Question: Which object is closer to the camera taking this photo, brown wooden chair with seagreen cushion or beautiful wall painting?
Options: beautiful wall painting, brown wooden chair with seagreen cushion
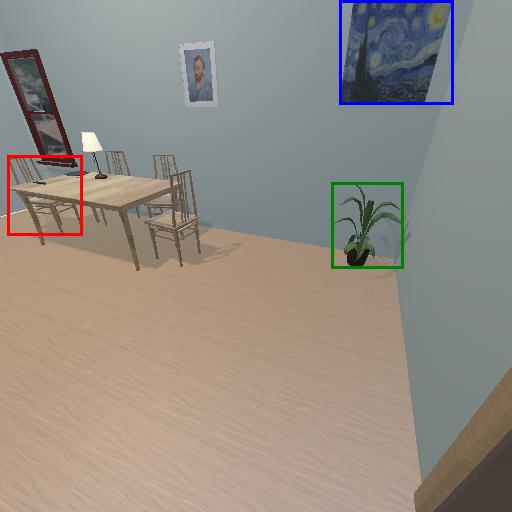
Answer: beautiful wall painting